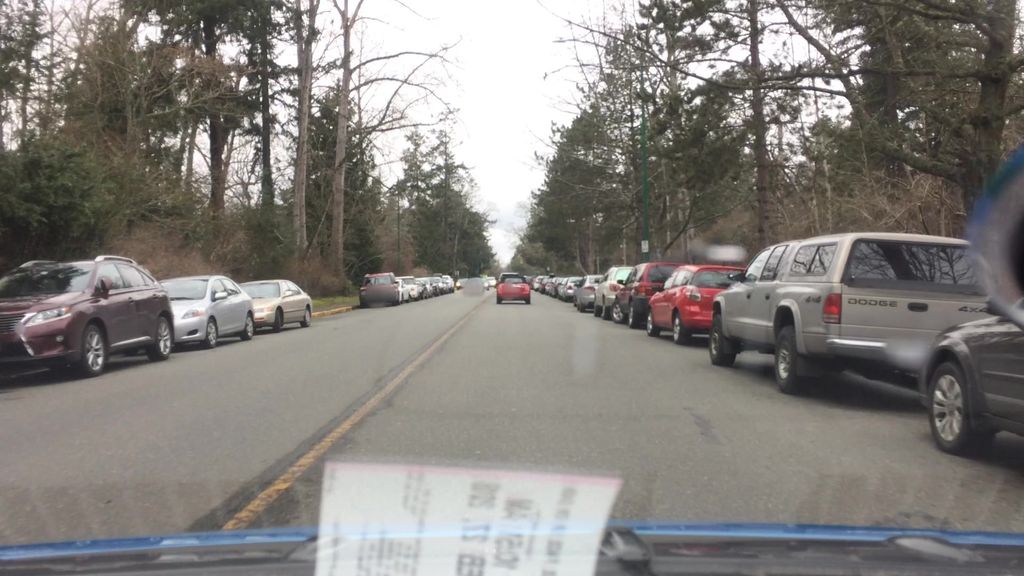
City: victoria